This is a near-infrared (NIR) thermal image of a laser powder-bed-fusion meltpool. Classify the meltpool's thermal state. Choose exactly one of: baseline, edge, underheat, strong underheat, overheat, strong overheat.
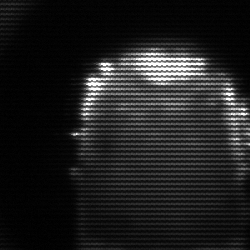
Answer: baseline